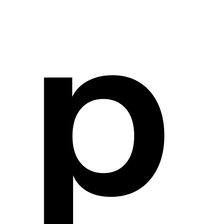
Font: InstrumentSans_SemiBold